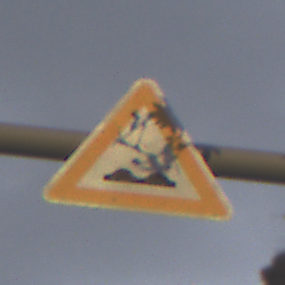
Verkehrszeichen: UnebeneFahrbahn
Umgebung: Outdoor, Urban
Tageszeit: MorningAfternoon
Wetter: Overcast
Licht: Natural
Jahreszeit: NotSpecified
Kontrast: LowContrast